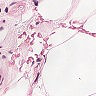
Metastatic tissue present: no